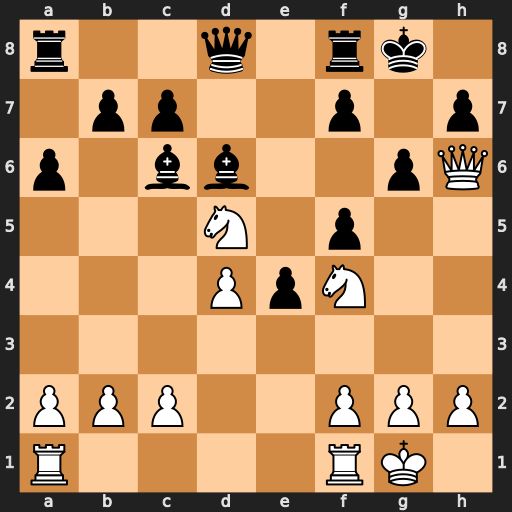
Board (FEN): r2q1rk1/1pp2p1p/p1bb2pQ/3N1p2/3PpN2/8/PPP2PPP/R4RK1
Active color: w
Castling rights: -
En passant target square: -
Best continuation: Nh5 gxh5 Nf6+ Qxf6 Qxf6